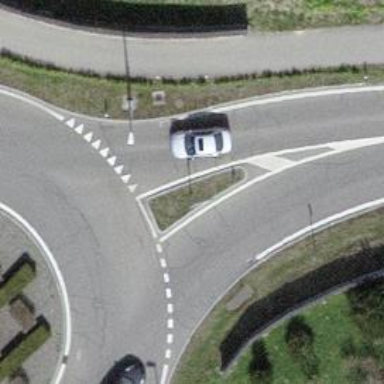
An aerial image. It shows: Traffic calming island.